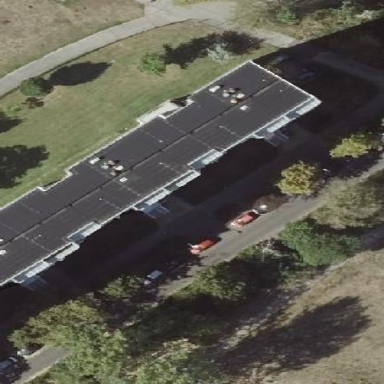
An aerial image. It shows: Apartment building with flat roof.